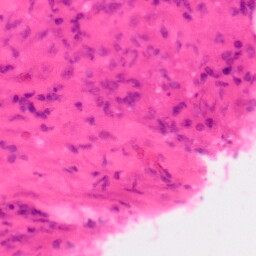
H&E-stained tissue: Colon